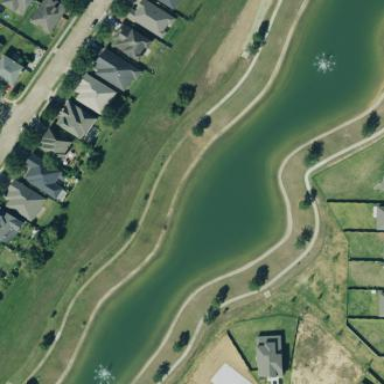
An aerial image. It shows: Retention basin used for land drainage purposes.